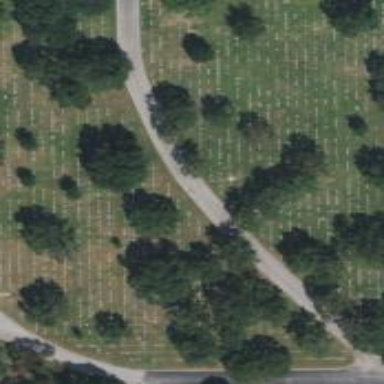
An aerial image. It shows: Graveyard.